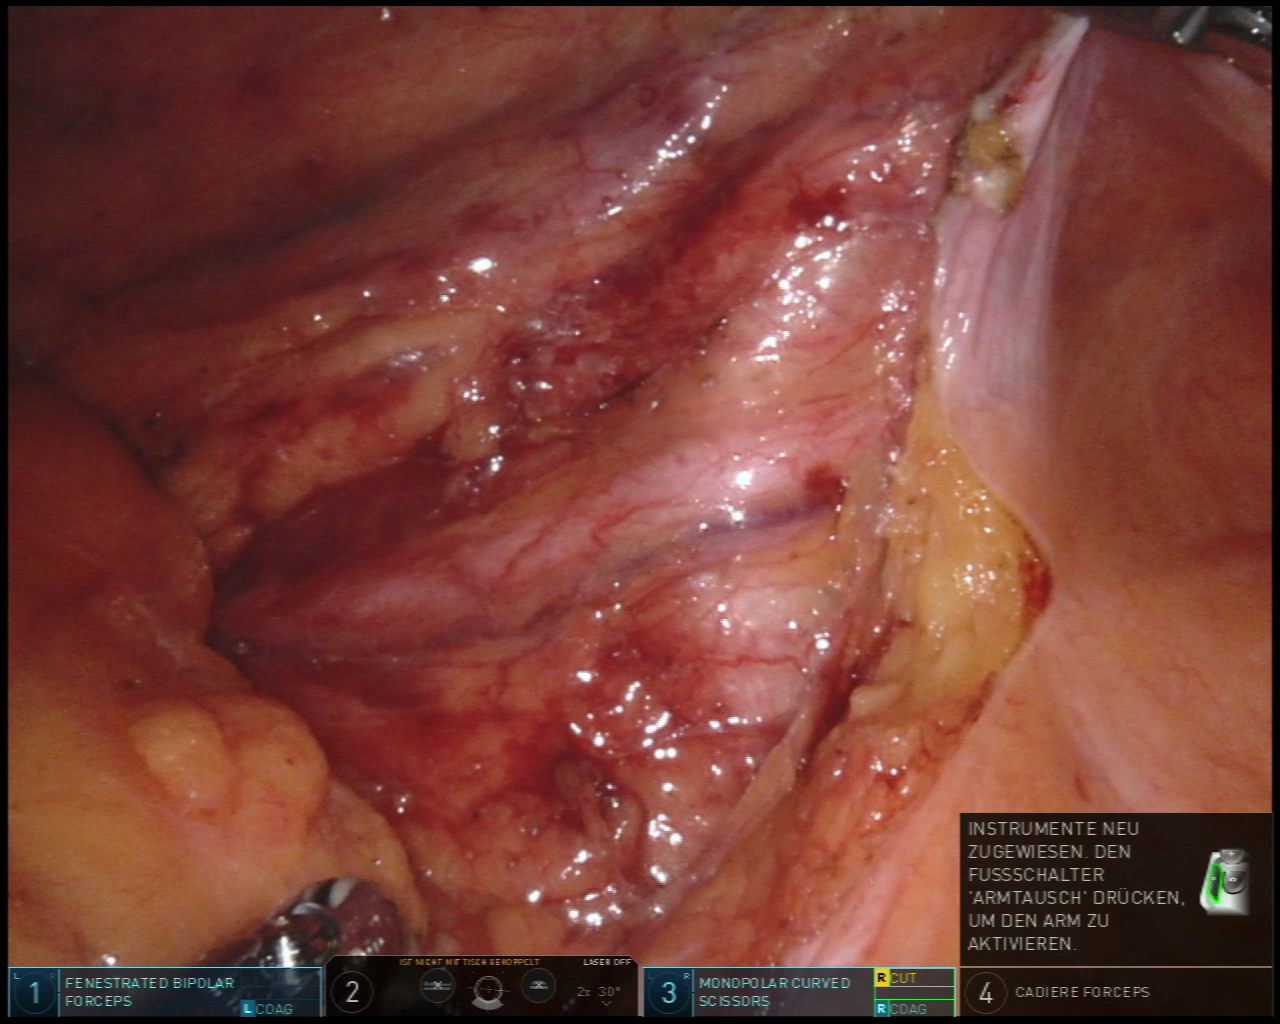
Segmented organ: ureter
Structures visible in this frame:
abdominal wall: yes
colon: no
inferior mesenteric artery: no
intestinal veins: no
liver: no
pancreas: no
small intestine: no
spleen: no
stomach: no
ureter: yes
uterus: no
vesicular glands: no